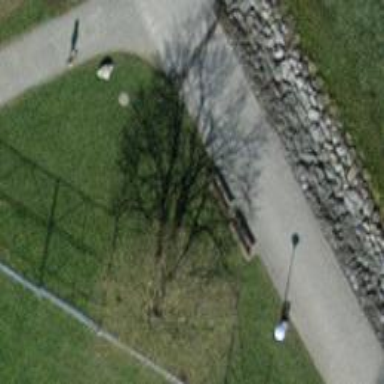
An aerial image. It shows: Brown bench in the vicinity.